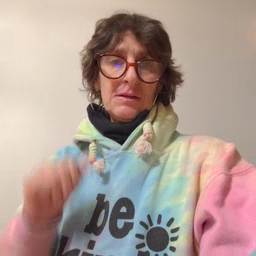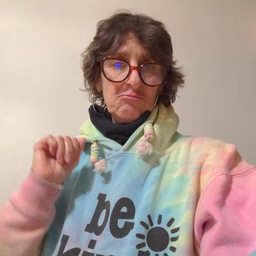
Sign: can